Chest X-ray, AP view. Patient: 12 years old, sex F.
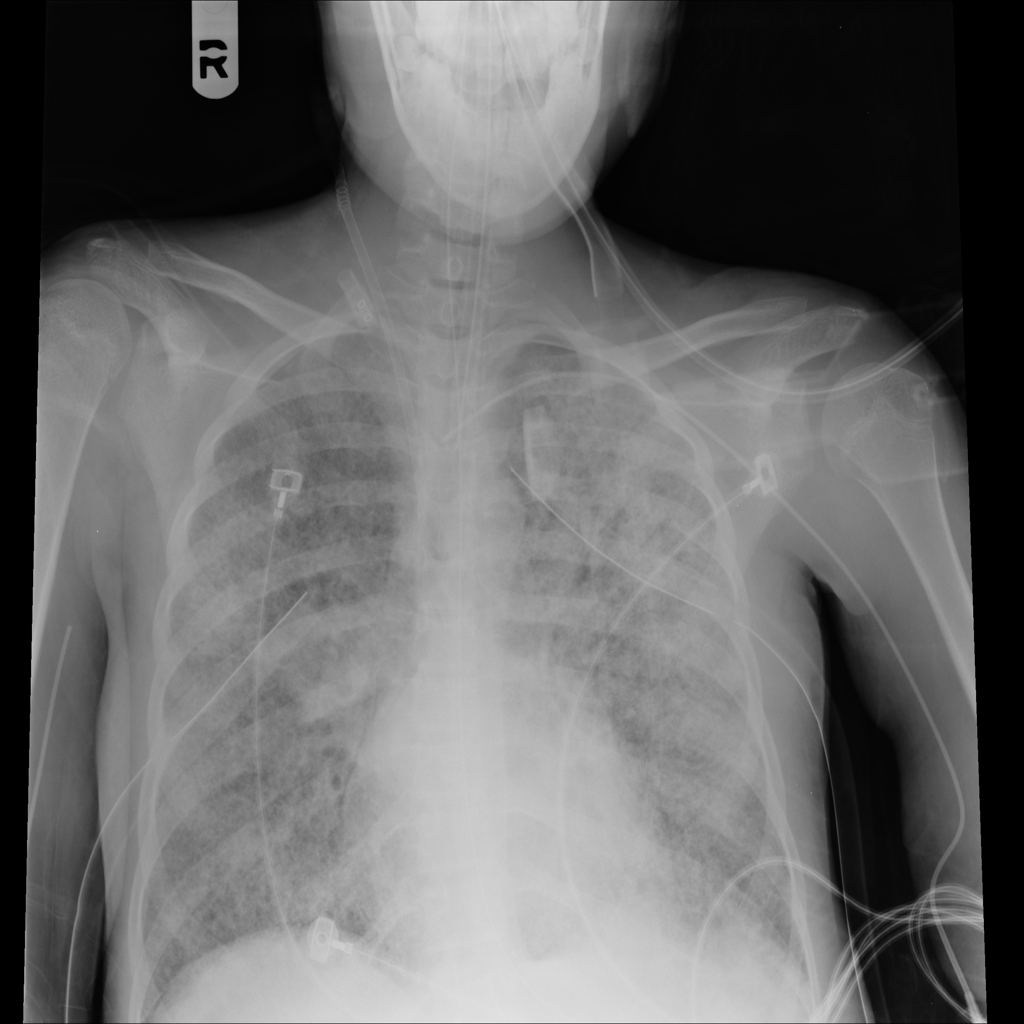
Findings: Edema, Pneumonia